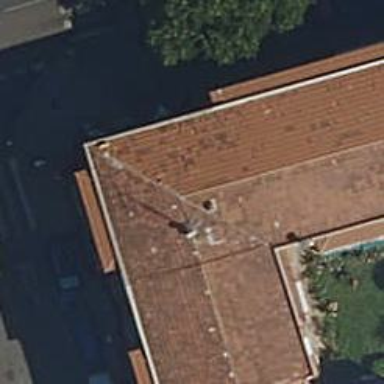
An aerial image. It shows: Cafe.